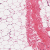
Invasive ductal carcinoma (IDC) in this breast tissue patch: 0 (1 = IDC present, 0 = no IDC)